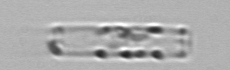
Label: Cerataulina_pelagica